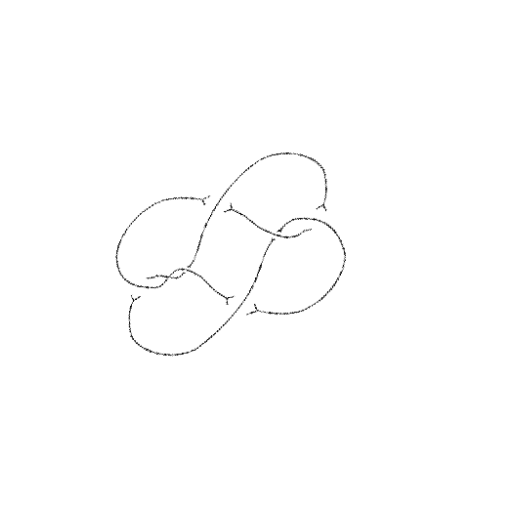
Crossing number: 7